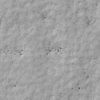
Label: not_dusty